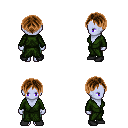
a pixel art fantasy rpg character, female body template, dark elf, purple skin, green robe, teal pants, brown parted hairstyle, black shoes, four views (front, back, left, right), 2x2 character sprite sheet, small pixel art, hard edges, no anti-aliasing